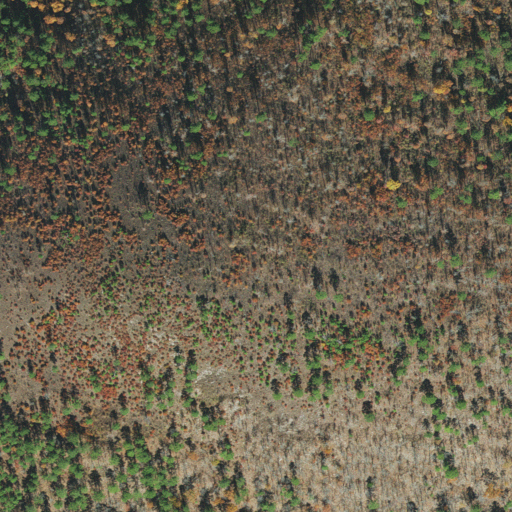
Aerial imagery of mountain in Arkansas named Little Round Mountain containing deciduous forest, mixed forest, grassland, evergreen forest, and shrub